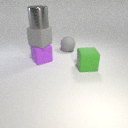
large purple rubber cube behind large green rubber cube